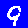
Digit: 9